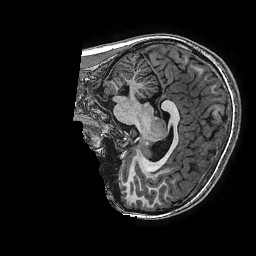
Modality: T1w
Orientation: sagittal
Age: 13
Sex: male
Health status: ill
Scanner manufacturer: ge
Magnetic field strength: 3 T
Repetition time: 0.00766 s
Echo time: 0.003476 s